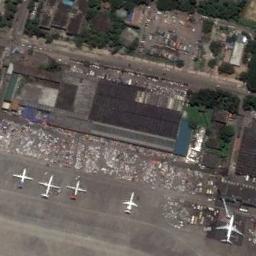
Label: airplane